Aerial crown-view tile of a tropical tree (Barro Colorado Island, Panama), acquired 20250317:
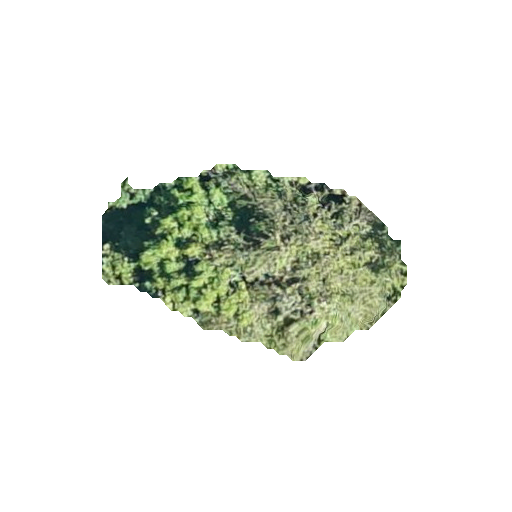
Species: Quararibea stenophylla
GBIF accepted scientific name: Quararibea stenophylla
Crown area: 60.677 m²